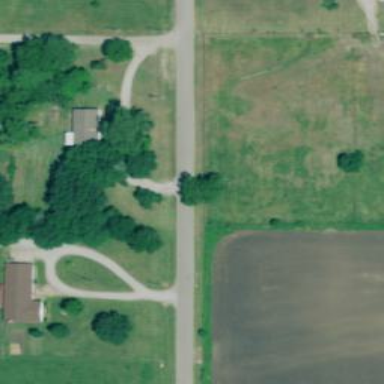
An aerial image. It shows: Unclassified road.